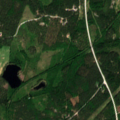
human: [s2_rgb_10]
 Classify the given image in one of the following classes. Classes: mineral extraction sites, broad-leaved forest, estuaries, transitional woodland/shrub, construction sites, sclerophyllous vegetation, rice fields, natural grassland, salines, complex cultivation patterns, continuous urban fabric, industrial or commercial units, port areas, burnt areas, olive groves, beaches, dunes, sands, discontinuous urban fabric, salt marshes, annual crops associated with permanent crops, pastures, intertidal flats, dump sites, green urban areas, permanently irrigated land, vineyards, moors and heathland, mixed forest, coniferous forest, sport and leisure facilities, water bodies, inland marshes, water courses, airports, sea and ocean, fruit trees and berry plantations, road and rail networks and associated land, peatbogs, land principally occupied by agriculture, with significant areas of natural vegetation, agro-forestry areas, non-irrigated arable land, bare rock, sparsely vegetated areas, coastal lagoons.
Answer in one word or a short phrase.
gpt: coniferous forest, mixed forest, transitional woodland/shrub